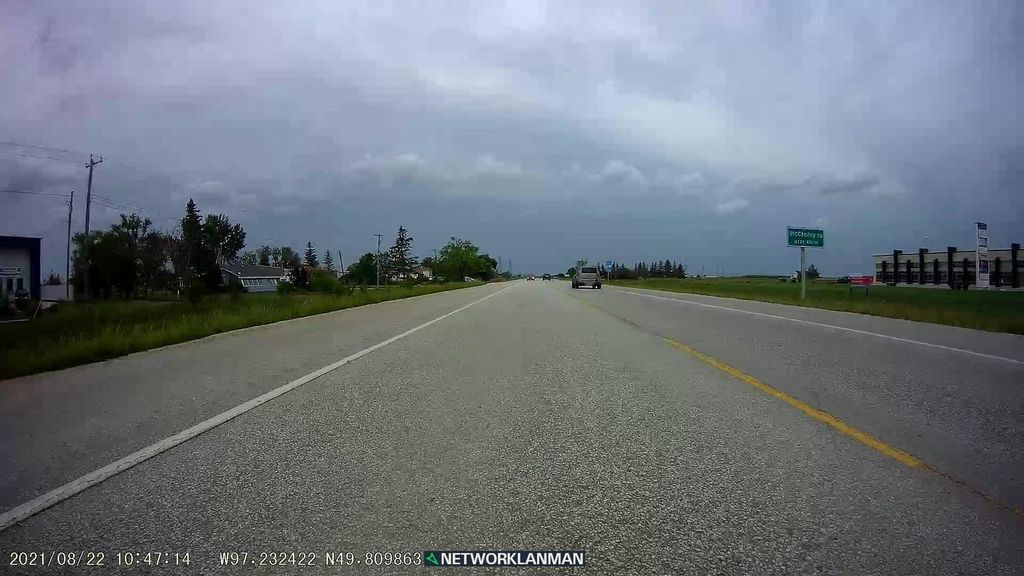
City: winnipeg